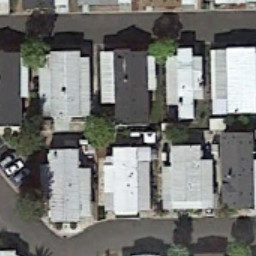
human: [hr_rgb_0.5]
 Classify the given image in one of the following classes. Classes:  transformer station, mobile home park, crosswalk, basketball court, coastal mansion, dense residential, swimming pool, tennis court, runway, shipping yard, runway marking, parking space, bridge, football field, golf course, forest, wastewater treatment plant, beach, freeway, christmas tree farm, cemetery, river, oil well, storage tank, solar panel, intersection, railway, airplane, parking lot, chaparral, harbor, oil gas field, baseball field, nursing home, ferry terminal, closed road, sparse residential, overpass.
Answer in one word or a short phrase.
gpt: mobile home park